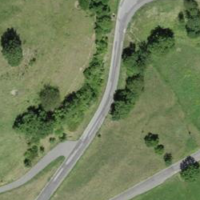
EUNIS habitat code: 52
Species observed at this site:
Medicago sativa